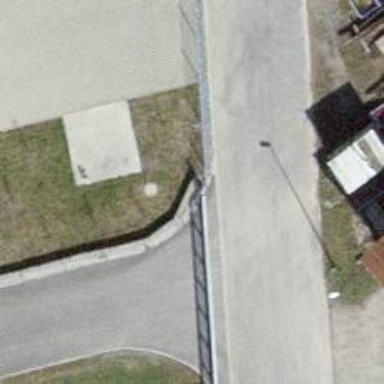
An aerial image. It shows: Wall barrier.